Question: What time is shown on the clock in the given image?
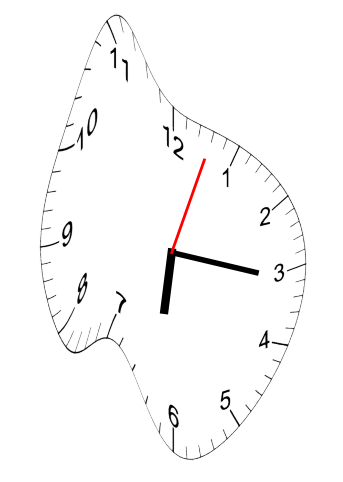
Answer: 06:16:03